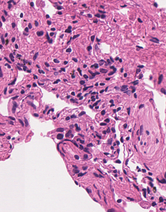
Tumor epithelial tissue: no
Tumor-associated stroma tissue: no
Normal tissue: yes